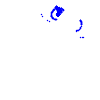
Particle: electron